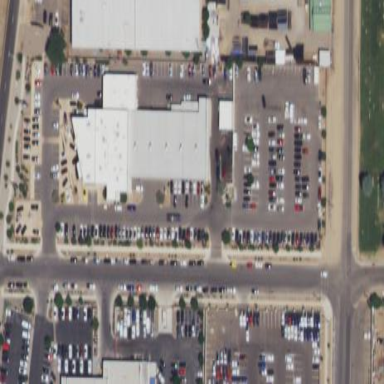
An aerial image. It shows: Building housing car shop.